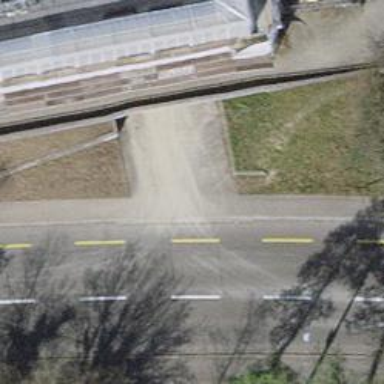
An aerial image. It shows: Unmarked crossing with traffic calming table.